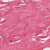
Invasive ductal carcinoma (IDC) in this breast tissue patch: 0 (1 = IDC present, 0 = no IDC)